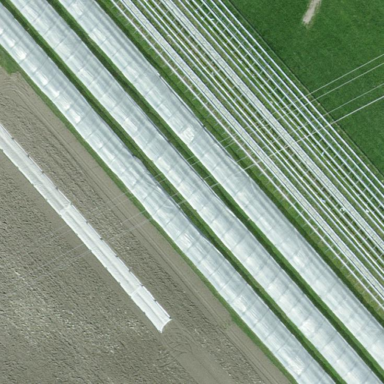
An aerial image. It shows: Area dedicated to greenhouse horticulture.